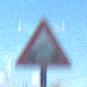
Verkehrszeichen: BeweglicheBruecke
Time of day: MorningAfternoon
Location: Outdoor (Urban)
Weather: Clear
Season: NotSpecified
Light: Natural